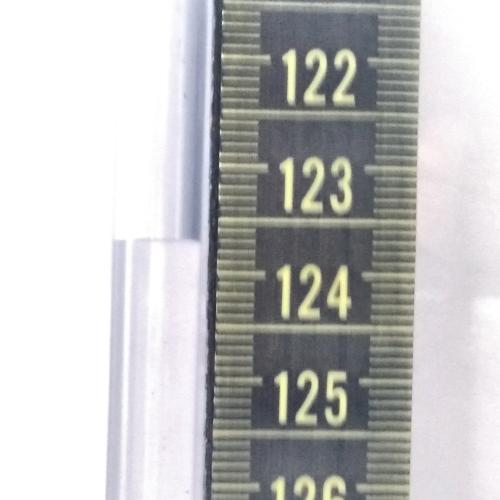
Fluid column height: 123.7 cm